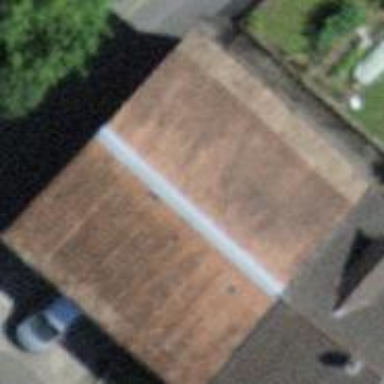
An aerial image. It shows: Barn.